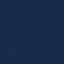
Land use / land cover: SeaLake